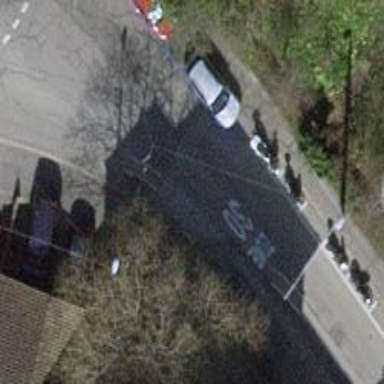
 and there is opposite lane cycleway on the left side."